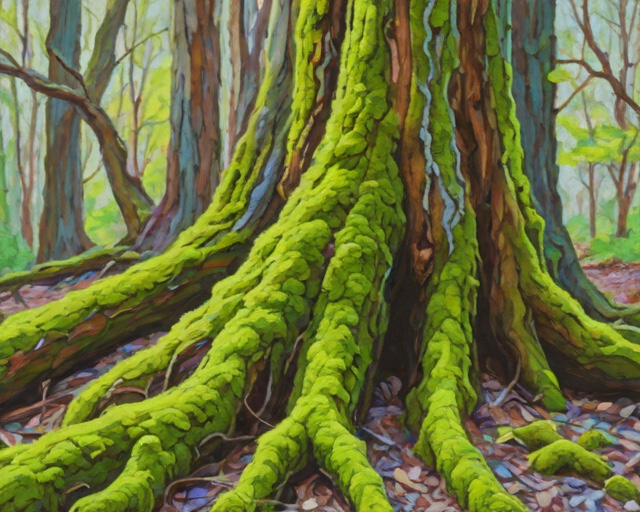
Category: Spring